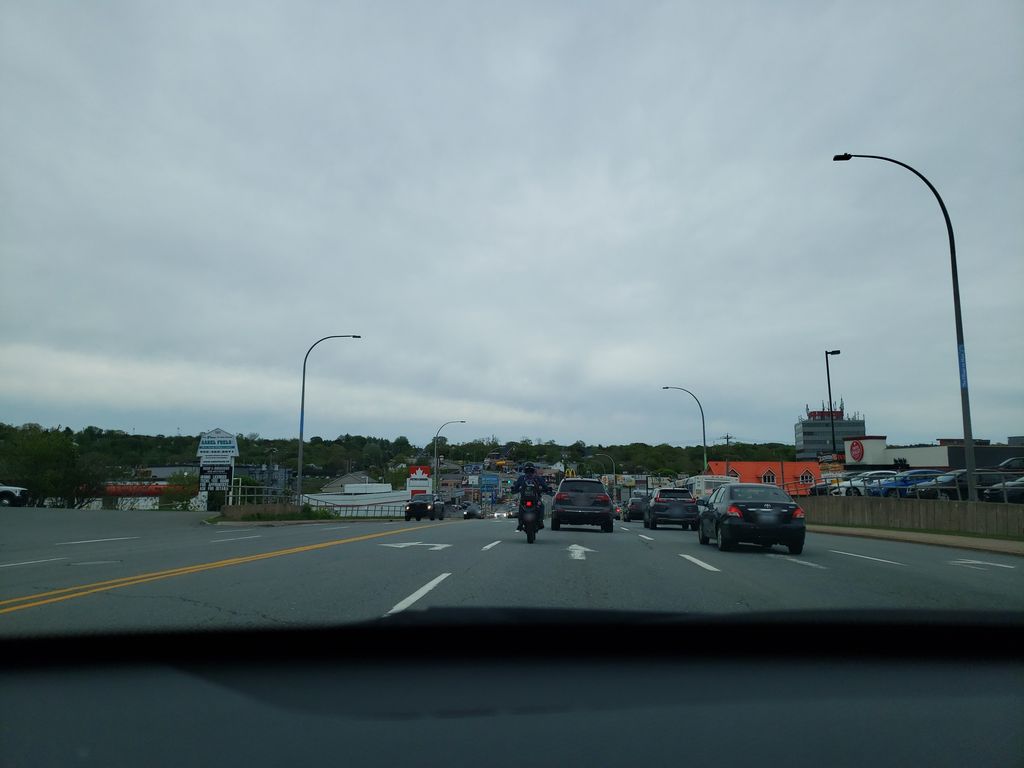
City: halifax